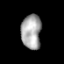
Tissue: prostate
Cell type: T cells
Senescence score: 0.3329
Nuclear area (px): 670
Mean DAPI intensity: 167.213